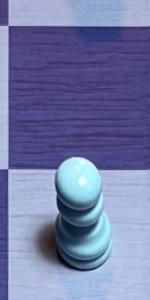
Label: Pawn_White